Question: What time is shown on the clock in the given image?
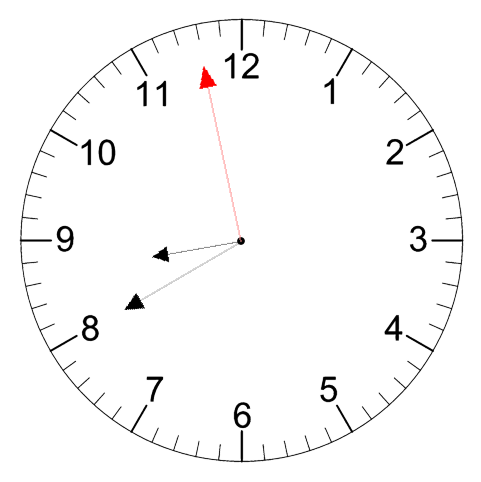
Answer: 08:39:58